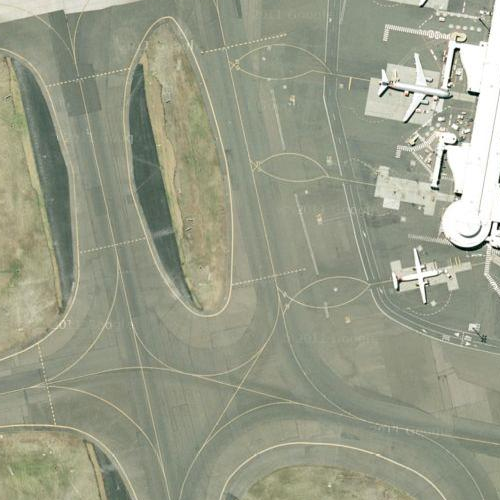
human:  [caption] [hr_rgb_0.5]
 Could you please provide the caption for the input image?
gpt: A runway with many white marking lines on it while some buildings beside .

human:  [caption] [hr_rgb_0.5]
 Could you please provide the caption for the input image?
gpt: Some buildings beside the runway .

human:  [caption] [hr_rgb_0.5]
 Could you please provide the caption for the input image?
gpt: This is a runway with some white marking lines on it while some buildings beside .

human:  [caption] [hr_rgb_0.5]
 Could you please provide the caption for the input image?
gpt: There are some buildings beside a runway which has many marking lines on it .

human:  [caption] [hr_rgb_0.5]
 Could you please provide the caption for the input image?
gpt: A runway with many marking lines on while some white buildings beside .